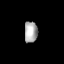
Tissue: lung
Cell type: Fibroblasts
Senescence score: 0.6886
Nuclear area (px): 263
Mean DAPI intensity: 178.958